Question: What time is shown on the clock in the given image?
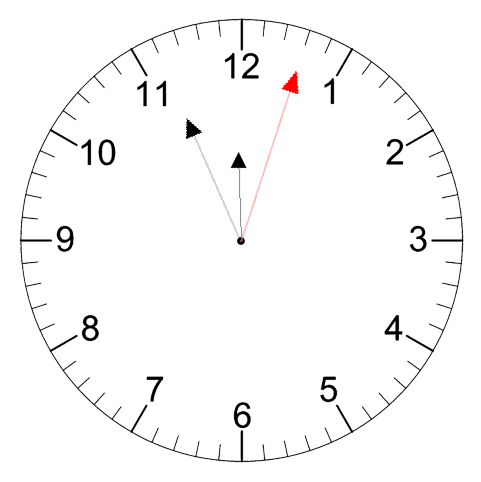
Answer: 11:56:03